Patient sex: M
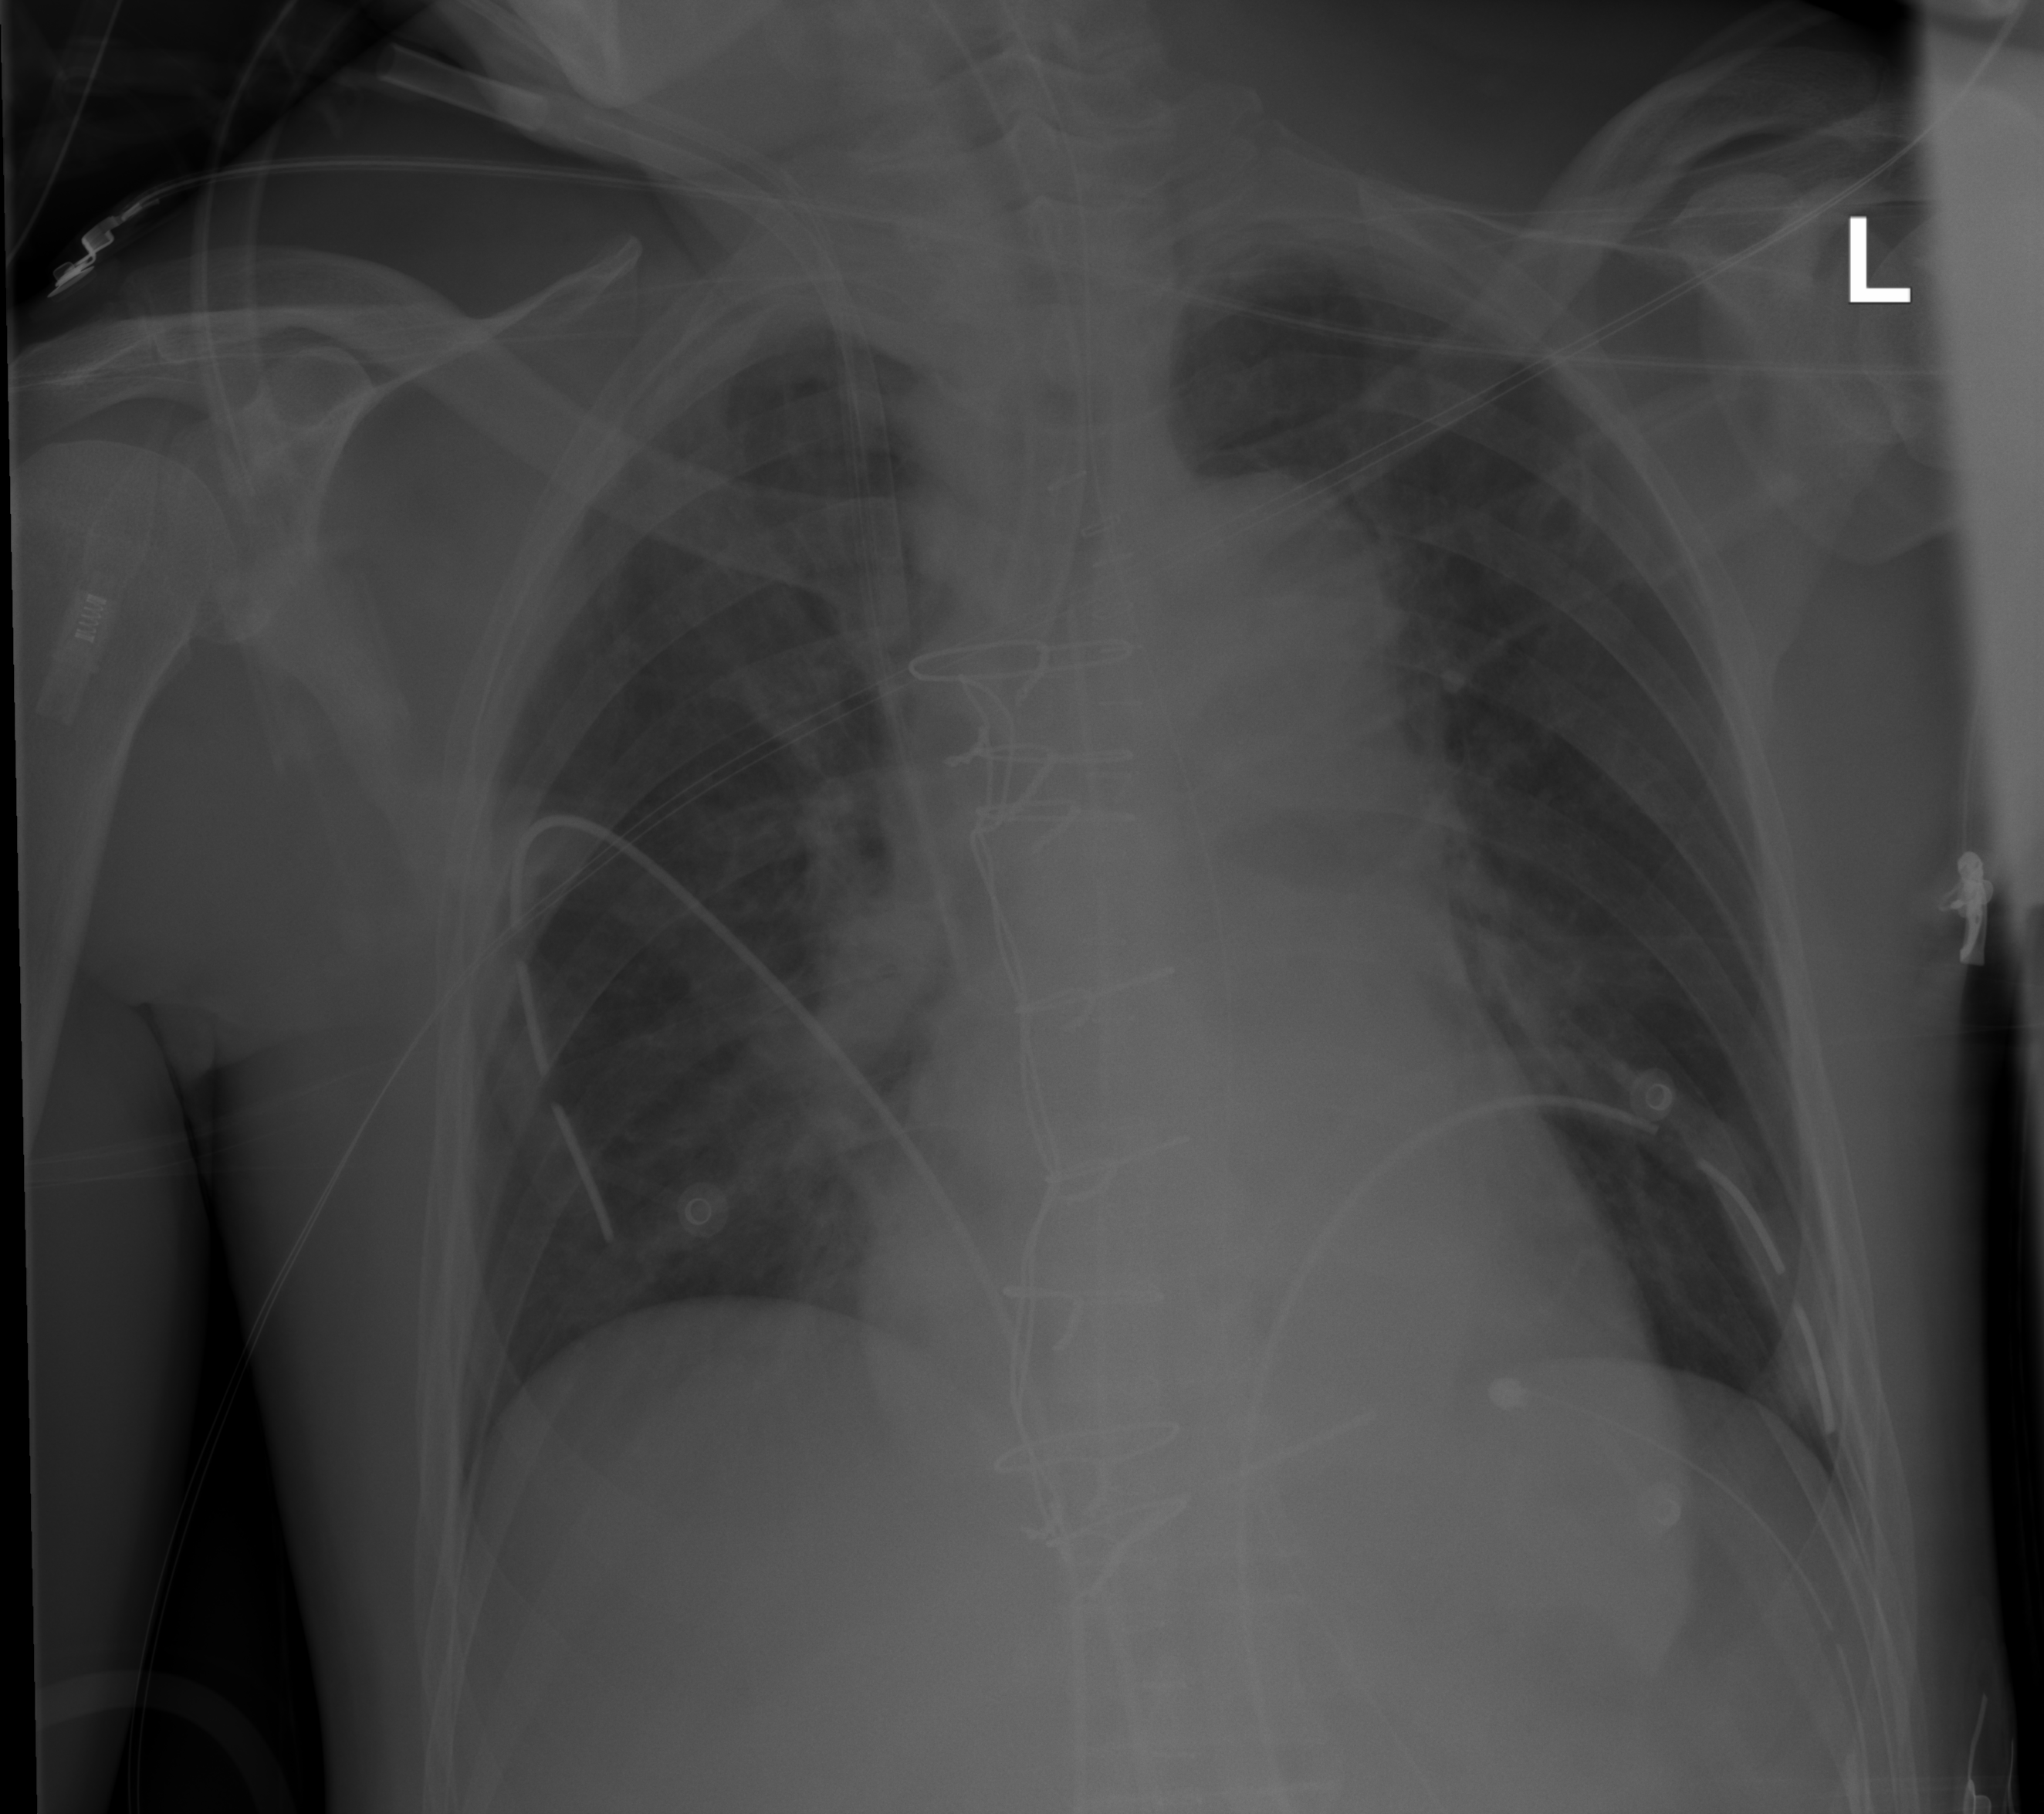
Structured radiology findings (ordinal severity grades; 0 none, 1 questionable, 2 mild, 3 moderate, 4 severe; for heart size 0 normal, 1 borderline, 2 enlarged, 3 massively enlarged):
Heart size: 0
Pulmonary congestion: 0
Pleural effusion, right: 0
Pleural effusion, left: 0
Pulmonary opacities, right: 2
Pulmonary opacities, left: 0
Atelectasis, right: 0
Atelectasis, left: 0